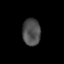
Tissue: lung
Cell type: Myeloid cells
Senescence score: 0.2273
Nuclear area (px): 475
Mean DAPI intensity: 77.926